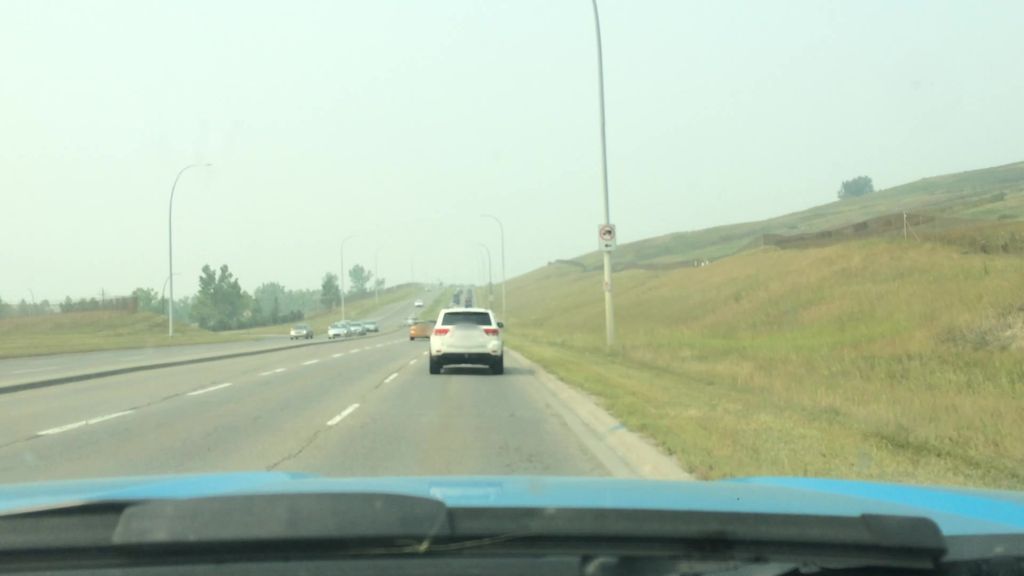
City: calgary